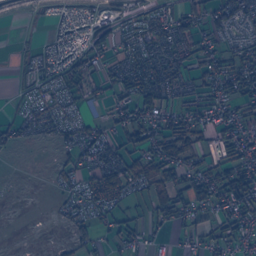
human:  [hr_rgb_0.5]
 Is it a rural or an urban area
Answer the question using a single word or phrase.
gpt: urban

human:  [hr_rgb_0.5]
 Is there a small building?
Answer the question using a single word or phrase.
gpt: yes

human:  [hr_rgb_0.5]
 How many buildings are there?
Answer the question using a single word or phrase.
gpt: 4311

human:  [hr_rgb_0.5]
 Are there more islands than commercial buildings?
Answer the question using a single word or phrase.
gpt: no

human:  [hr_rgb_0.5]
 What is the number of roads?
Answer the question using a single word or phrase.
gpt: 445

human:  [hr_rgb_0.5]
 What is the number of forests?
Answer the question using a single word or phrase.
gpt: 44

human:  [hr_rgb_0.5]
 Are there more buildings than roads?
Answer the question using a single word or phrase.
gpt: yes

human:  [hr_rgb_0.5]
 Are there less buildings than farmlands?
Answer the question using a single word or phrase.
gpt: no

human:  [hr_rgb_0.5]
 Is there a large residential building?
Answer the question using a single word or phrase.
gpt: no

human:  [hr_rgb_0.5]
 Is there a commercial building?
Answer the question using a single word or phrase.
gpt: yes

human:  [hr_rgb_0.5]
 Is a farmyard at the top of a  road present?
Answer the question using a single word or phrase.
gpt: yes

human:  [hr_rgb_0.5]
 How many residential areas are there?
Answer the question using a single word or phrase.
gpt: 20

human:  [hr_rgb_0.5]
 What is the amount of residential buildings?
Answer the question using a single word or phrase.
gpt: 3080

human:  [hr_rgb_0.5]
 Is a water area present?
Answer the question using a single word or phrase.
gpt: yes

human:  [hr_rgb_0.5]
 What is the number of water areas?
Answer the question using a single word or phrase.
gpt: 19

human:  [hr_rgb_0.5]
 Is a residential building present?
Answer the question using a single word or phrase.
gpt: yes

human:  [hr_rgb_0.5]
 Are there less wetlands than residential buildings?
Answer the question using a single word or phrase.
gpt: yes

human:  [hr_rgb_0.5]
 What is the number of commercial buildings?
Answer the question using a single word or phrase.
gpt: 14

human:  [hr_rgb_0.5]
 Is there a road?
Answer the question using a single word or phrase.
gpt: yes

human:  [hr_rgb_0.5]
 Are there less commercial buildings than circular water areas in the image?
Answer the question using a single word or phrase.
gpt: no

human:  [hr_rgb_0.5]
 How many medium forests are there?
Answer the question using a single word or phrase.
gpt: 7

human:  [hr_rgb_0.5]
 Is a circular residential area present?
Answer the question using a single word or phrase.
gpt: no

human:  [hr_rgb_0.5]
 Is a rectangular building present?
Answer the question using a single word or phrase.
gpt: yes

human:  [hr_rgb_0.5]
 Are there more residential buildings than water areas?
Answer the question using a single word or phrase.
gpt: yes

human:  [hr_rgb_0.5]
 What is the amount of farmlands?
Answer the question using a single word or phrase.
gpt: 41

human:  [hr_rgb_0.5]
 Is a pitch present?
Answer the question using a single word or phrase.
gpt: yes

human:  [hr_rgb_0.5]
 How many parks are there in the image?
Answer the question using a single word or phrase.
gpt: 3

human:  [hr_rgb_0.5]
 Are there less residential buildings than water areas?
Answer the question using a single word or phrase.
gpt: no

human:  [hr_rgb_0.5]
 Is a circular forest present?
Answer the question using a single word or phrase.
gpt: no

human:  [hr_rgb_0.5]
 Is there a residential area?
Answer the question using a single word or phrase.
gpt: yes

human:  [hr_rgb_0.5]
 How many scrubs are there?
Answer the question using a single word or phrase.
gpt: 3

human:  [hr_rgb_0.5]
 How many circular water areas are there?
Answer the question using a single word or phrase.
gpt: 1

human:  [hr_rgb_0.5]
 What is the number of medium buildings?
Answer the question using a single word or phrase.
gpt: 4

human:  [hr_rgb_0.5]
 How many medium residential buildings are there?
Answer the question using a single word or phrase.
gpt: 3

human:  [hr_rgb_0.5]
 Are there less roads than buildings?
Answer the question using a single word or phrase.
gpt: yes

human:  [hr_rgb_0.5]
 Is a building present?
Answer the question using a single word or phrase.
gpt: yes

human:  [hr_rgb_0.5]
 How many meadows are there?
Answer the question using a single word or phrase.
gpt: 4

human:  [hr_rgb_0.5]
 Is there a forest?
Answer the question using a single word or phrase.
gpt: yes

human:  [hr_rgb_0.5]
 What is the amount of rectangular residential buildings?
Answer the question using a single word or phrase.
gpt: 1829

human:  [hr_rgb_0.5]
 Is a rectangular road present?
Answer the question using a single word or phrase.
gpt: no

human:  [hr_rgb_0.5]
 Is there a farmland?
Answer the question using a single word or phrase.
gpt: yes

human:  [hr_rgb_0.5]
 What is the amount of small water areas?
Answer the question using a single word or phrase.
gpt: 13

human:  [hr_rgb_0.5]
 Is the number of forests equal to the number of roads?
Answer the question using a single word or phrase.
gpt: no

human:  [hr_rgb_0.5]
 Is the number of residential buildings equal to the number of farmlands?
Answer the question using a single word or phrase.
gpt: no

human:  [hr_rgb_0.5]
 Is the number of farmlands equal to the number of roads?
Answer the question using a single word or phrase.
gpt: no

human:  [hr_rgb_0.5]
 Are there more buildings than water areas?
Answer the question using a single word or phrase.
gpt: yes

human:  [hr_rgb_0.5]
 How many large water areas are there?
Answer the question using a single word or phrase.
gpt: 1

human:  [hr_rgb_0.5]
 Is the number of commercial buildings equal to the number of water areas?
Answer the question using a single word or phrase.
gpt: no

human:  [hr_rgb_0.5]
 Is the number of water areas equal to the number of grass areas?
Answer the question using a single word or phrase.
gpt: no

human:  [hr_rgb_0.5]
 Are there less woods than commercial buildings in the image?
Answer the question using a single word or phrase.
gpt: yes

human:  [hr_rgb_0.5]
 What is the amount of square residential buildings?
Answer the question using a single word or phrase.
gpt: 4

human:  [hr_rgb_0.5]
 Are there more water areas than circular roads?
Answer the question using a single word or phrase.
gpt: yes

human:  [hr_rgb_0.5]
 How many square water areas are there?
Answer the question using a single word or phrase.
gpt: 1

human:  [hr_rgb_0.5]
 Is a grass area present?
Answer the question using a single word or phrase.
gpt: yes

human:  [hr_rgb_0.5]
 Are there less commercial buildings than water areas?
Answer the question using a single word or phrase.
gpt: yes

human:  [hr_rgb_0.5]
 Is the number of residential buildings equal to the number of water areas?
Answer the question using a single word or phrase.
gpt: no

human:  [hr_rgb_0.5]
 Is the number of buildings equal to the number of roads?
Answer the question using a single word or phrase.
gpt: no

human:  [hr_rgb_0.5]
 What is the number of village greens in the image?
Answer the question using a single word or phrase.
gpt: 1

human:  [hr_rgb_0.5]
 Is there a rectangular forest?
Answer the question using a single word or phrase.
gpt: yes

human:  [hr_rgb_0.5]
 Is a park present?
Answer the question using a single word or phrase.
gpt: yes

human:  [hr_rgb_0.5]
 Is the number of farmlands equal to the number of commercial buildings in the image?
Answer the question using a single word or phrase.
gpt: no

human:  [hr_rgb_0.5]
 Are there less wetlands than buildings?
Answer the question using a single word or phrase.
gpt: yes

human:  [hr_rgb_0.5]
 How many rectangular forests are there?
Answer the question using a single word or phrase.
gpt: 12

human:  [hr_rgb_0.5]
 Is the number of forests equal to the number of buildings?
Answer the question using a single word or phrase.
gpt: no